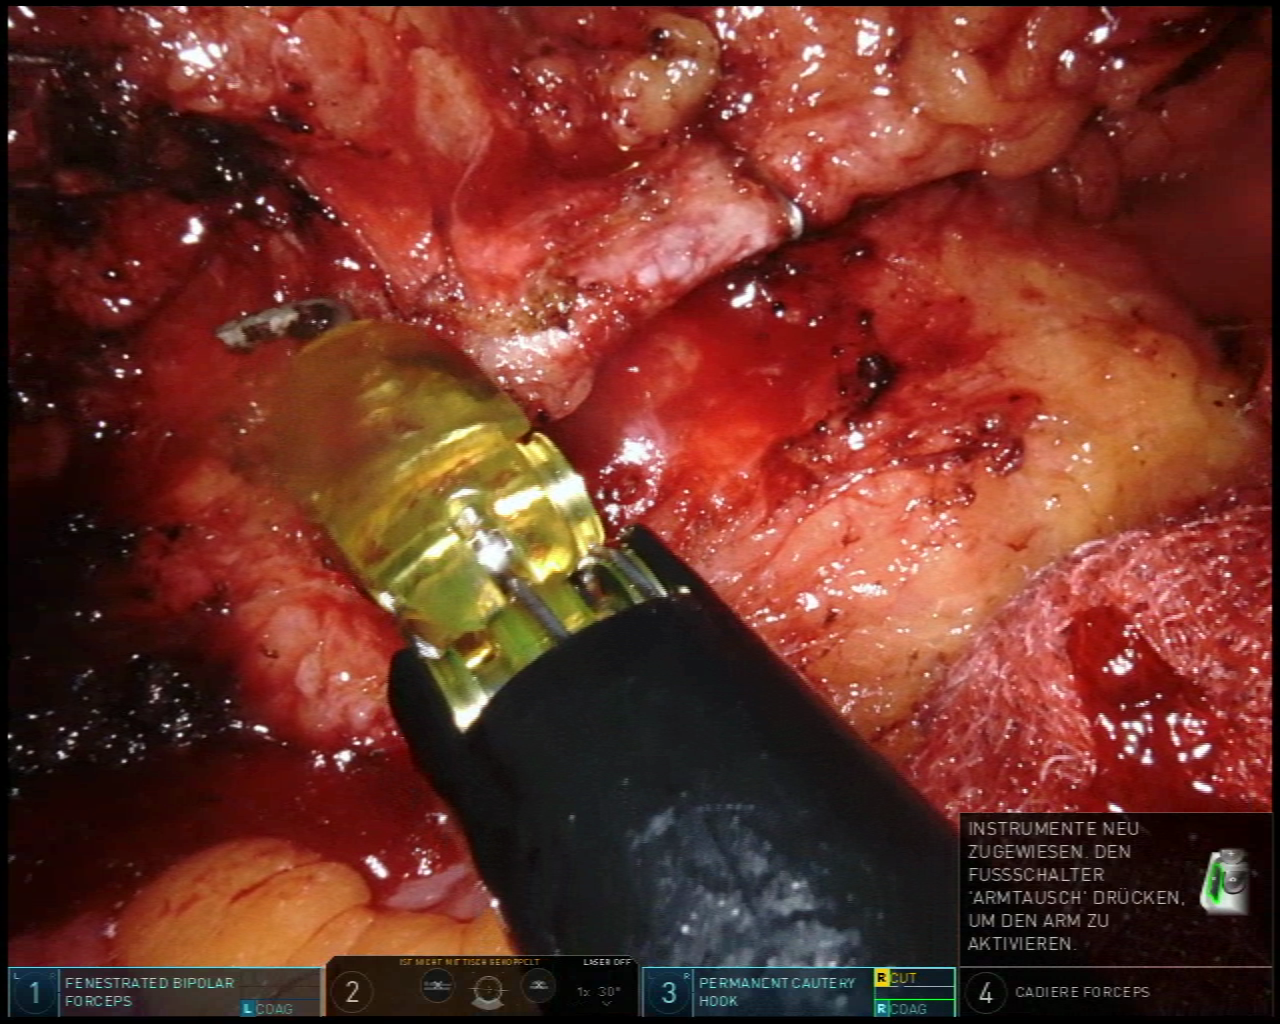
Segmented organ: inferior_mesenteric_artery
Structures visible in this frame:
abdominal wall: no
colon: yes
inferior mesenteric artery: yes
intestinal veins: no
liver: no
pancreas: no
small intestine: no
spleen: no
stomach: no
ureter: no
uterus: no
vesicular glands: no